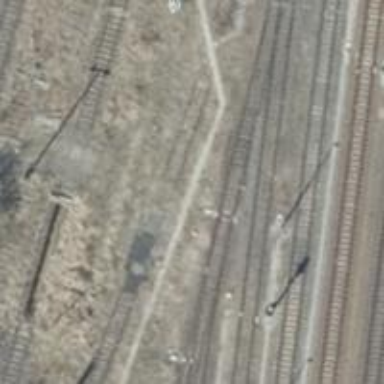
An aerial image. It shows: Railway switch.